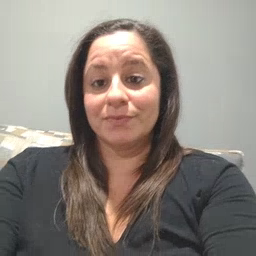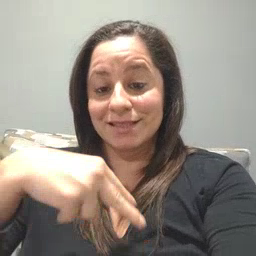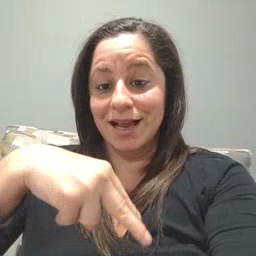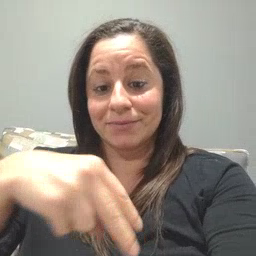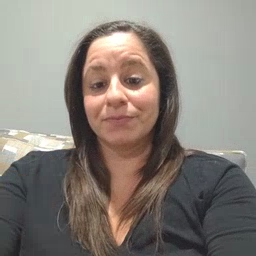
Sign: dance